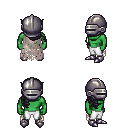
a pixel art fantasy rpg character, male body template, orc, green skin, gray tattered cape, white pants, raven right-swept hairstyle, metal helm, metal boots, four views (front, back, left, right), 2x2 character sprite sheet, small pixel art, hard edges, no anti-aliasing